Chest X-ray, AP view. Patient: 45 years old, sex M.
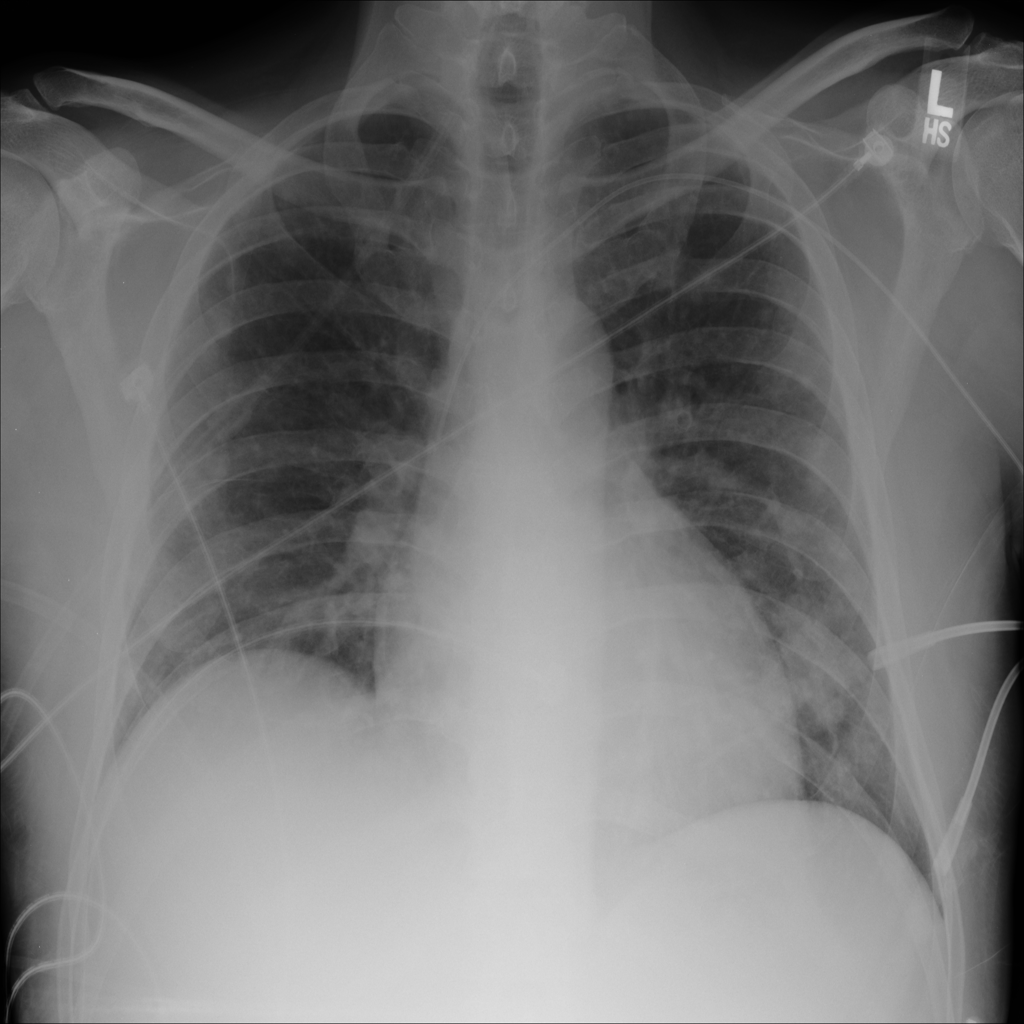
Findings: No Finding